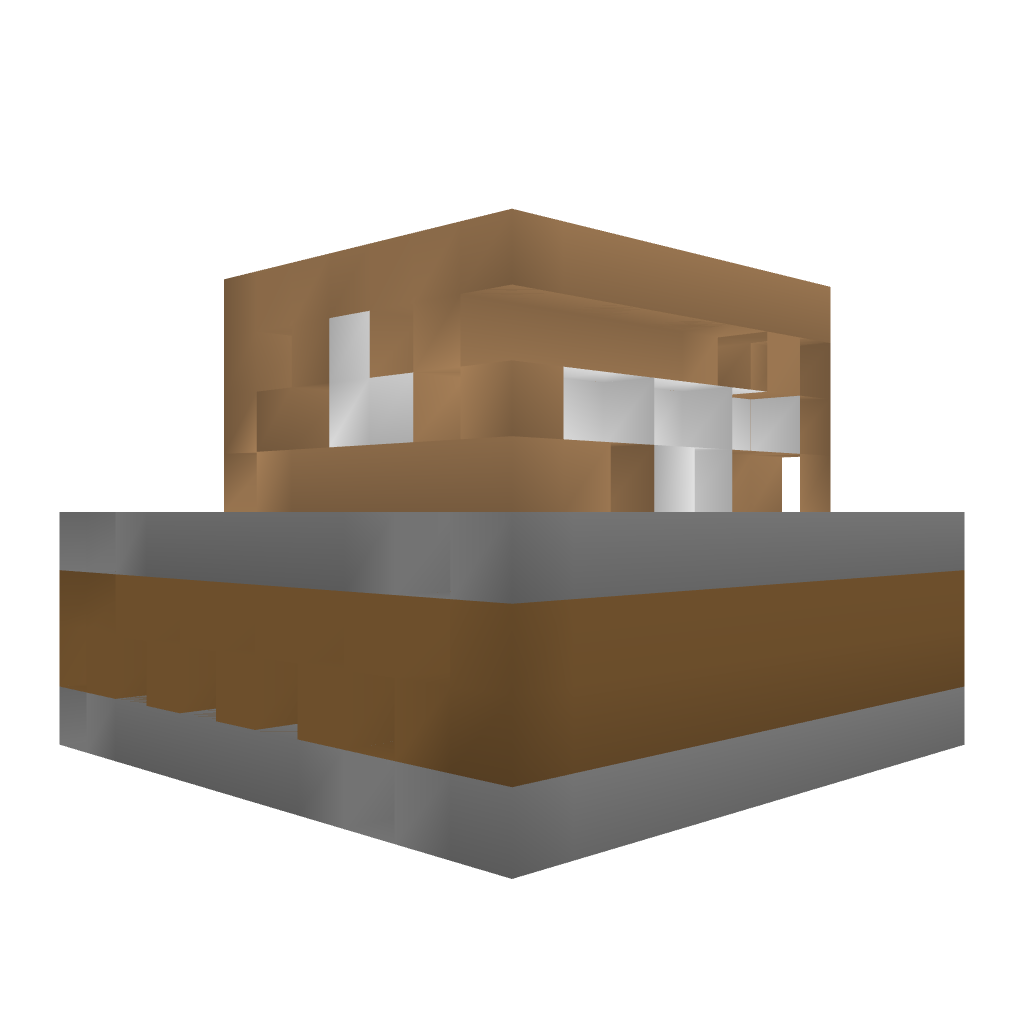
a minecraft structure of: Simple House cube house no roof 50% earth below house